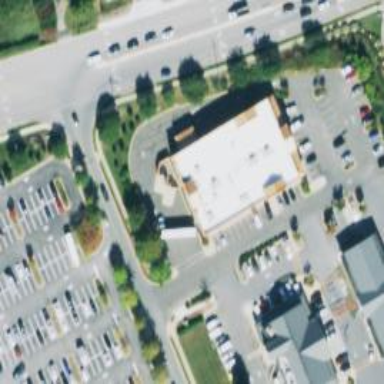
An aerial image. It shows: Flat roof retail building.